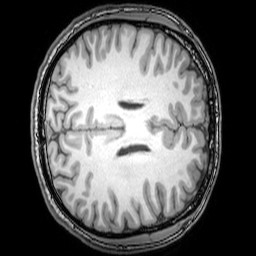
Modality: T1w
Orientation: axial
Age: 21
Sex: male
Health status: healthy
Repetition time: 0.081 s
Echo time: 0.037 s